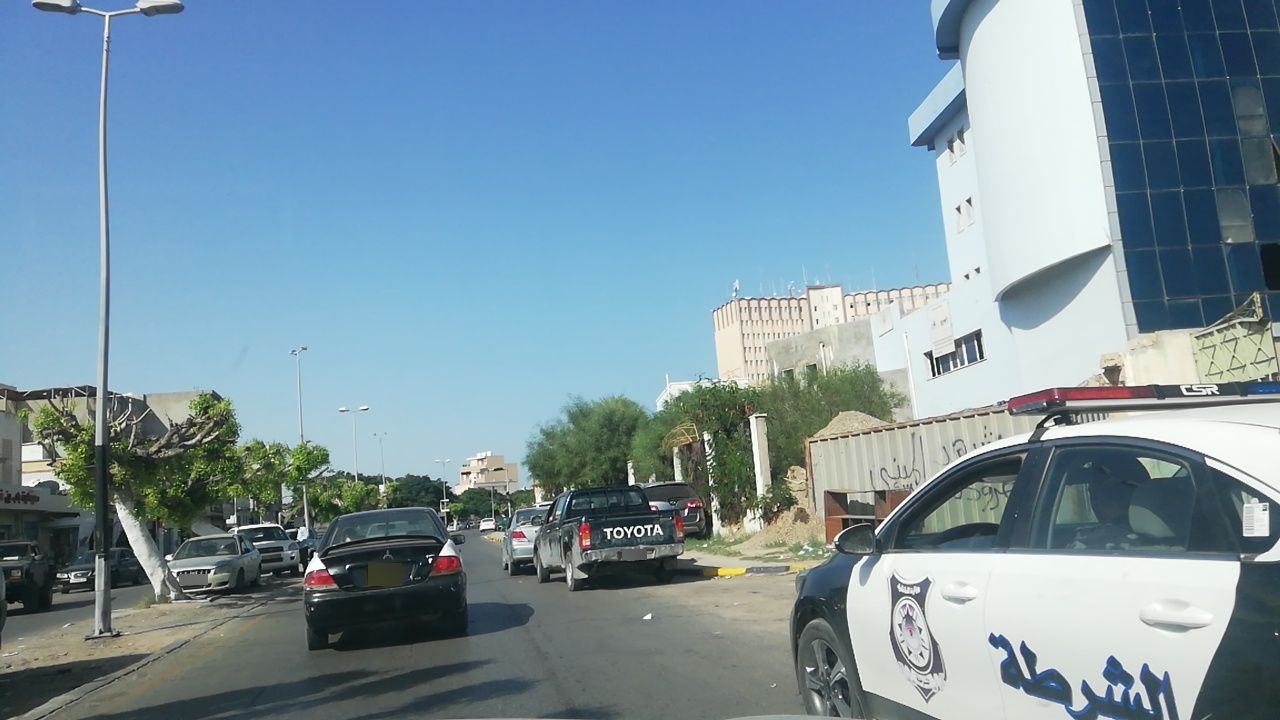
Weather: clear
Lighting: day
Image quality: good
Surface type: driving surface
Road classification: secondary
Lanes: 1
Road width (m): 15.0
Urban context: urban centre
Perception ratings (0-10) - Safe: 3.3, Lively: 9.09, Beautiful: 3.2, Boring: 2.32, Depressing: 8.09, Wealthy: 5.01